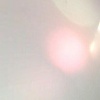
Label: sunburn